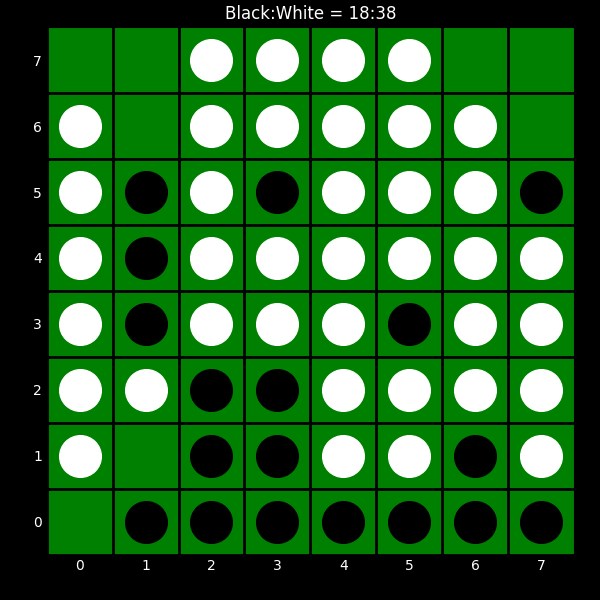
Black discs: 18
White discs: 38